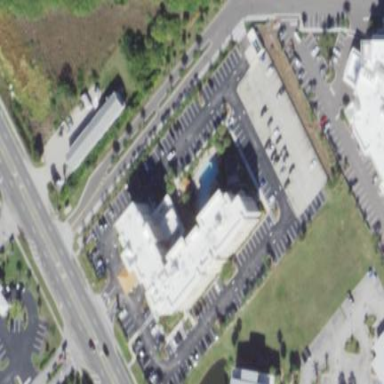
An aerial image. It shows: Hotel building.